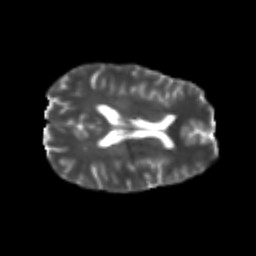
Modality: T2w
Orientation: axial
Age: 26
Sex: male
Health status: healthy
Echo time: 0.074 s